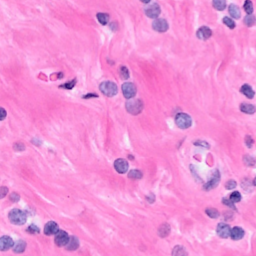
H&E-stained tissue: Breast